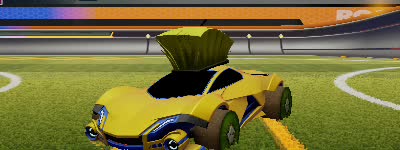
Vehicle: werewolf